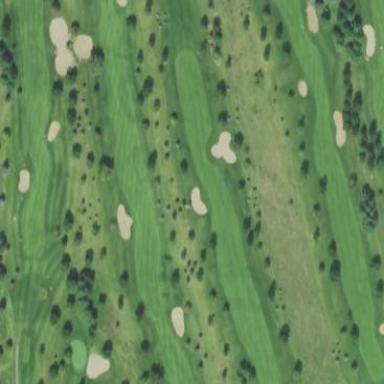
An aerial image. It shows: Area with grass used as rough in golf course.